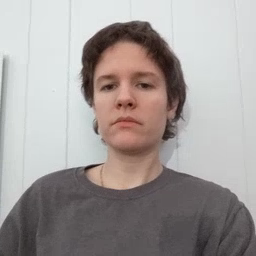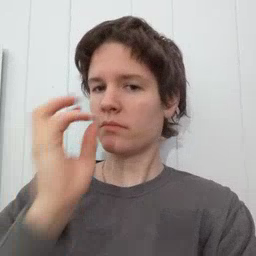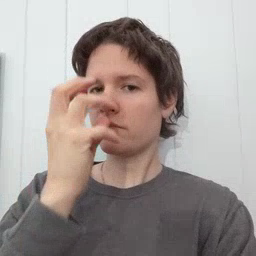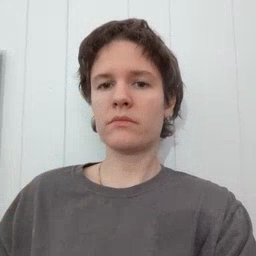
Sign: clown